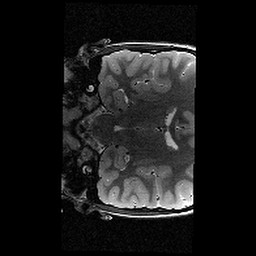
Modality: T2w
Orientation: coronal
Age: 10
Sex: female
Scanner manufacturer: siemens
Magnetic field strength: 3 T
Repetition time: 9.23 s
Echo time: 0.067 s